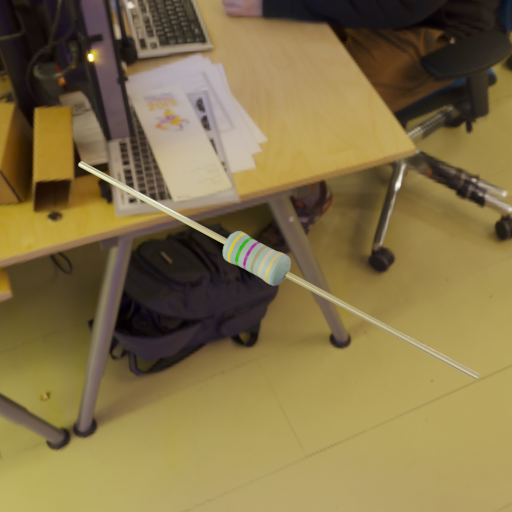
Resistor colour bands (in order): yellow, green, violet, gray, silver, gold